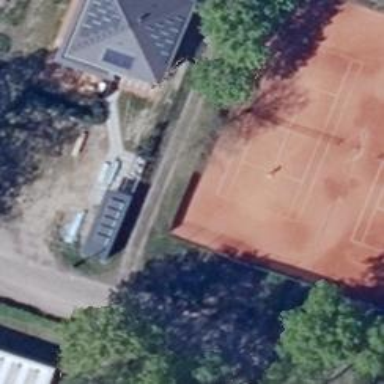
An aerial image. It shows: Tartan tennis court on pitch designated for leisure land.